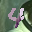
Label: 4